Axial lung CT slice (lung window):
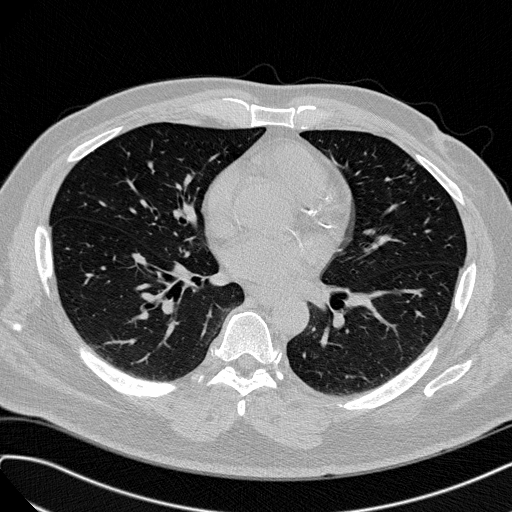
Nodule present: no